Interaction volume radius: 5 \u00c5
Interaction volume height: 20 \u00c5
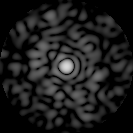
Disorder parameter: 0.8873